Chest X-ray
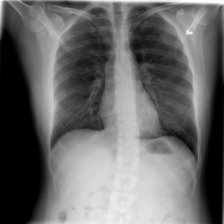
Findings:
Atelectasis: negative
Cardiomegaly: negative
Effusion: negative
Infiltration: negative
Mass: negative
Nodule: negative
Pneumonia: negative
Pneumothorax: negative
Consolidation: negative
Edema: negative
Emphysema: negative
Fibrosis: negative
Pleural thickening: negative
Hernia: negative